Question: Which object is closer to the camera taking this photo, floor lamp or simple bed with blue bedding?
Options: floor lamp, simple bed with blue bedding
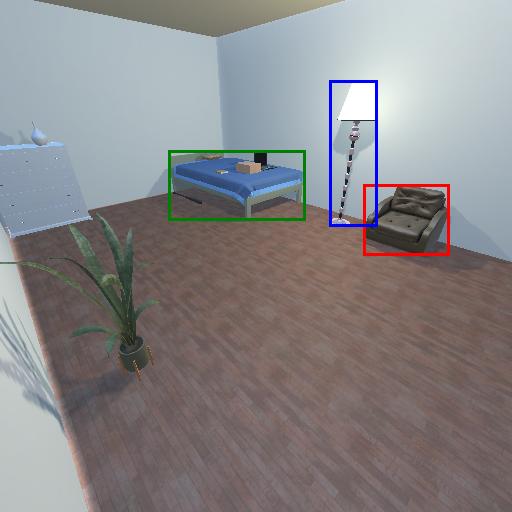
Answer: floor lamp